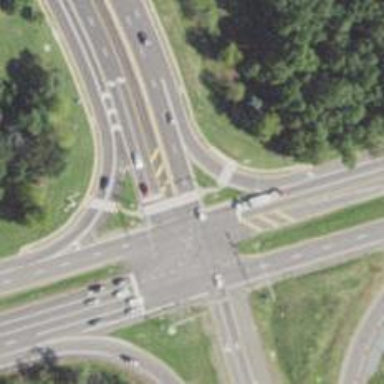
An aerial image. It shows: Marked crossing on the road.